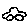
Label: car